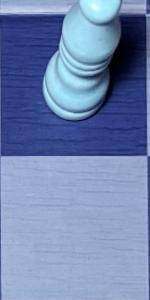
Label: Empty